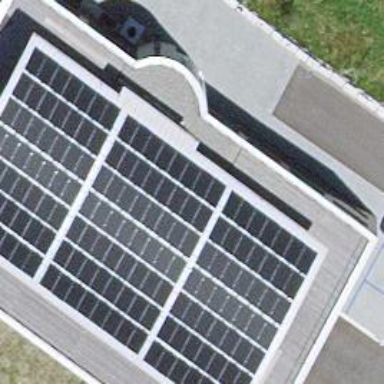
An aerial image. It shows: Solar power generator utilizing photovoltaic technology with solar photovoltaic panels.